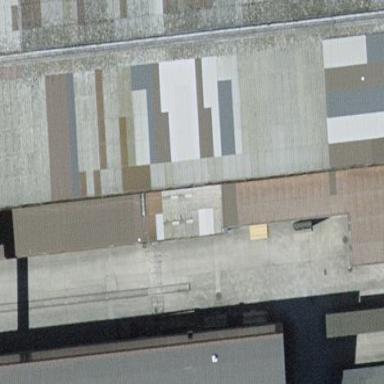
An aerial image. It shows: Industrial building.